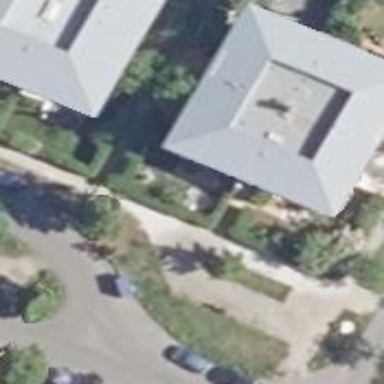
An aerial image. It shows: Unique quadruple saltbox-shaped roof outlines building with multiple apartments.